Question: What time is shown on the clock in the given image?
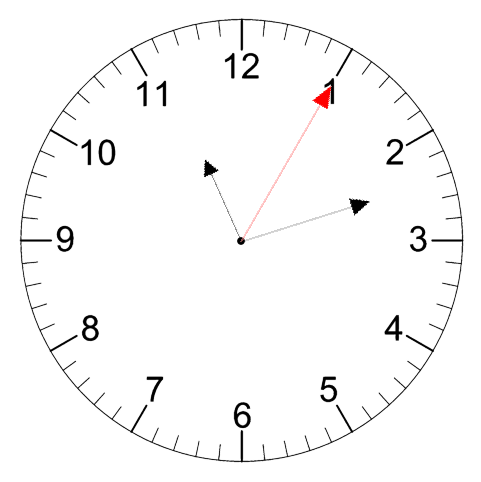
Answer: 11:12:05